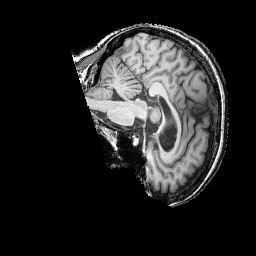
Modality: T1w
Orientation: sagittal
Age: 74
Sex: female
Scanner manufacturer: siemens
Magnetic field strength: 3 T
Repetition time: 2.25 s
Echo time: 0.00411 s